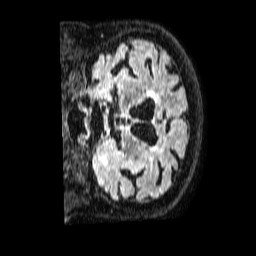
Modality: FLAIR
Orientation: coronal
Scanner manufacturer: philips
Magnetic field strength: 1.5 T
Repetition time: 4.8 s
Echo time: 0.3 s